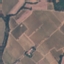
Label: PermanentCrop